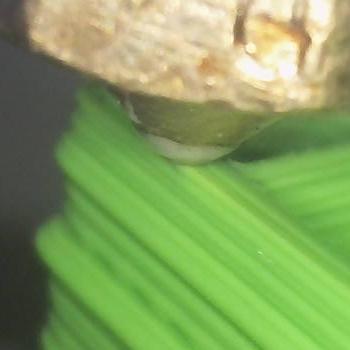
Flow rate: 66%